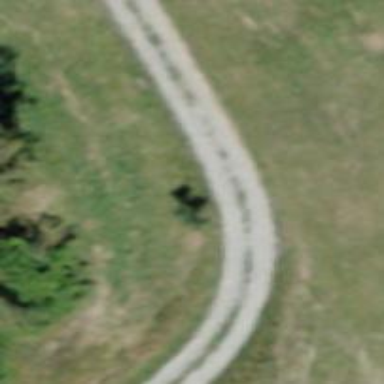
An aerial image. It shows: Unpaved driveway designated as service road.